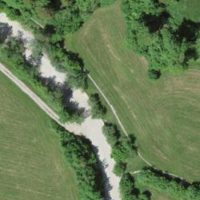
EUNIS habitat code: 24
Species observed at this site:
Cornus sanguinea